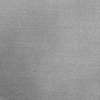
Atmospheric dust classification: dusty